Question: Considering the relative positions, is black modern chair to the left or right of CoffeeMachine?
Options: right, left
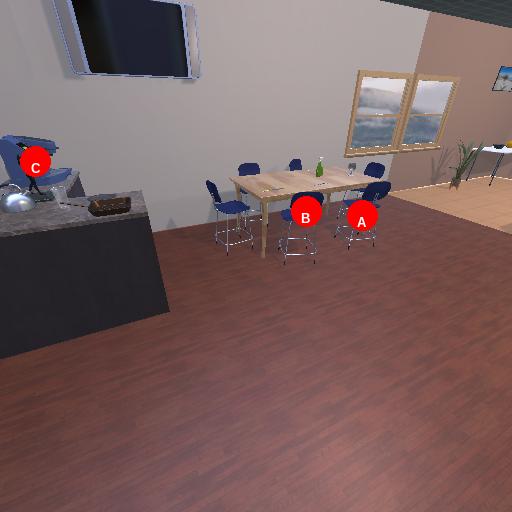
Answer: right